Question: I have a color map code and is working, my problem is that I want the color bar between 0 and 7.0 that are the values min and max, but only obtain 0 and 4.0.
Can you help me with this?
'''
Ak = 0.918*(tabla['H']-tabla['mag4_5']-0.08)
ext = plt.figure(1)
plt.hexbin(x, y, Ak, cmap=plt.cm.RdPu)
plt.axis([xmin, xmax, ymin, ymax])
plt.title(u"Mapa de extincion")
A = np.arange(0.0, 7.0, 0.5)
Ak = plt.colorbar(ticks=A)
Ak.set_label(r"A$_k$")
plt.savefig('plotAk.png')
'''

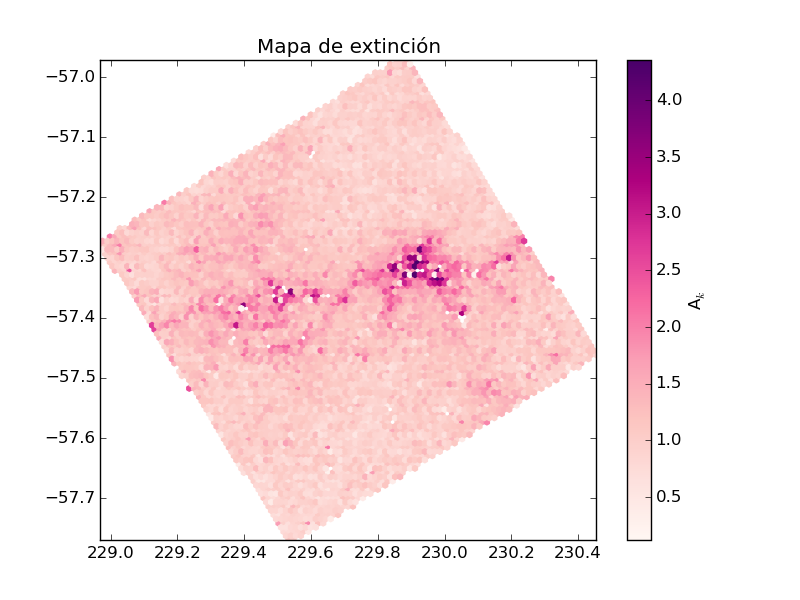
Answer: I guess the range of AK passed into hexbin function is 0~4. y can set
'''
A = np.arange(min(AK), max(AK), (max(AK)-min(AK))/20)
'''
to show the range of color in colorbar with 20 ticks
y can also magnify AK range to 0~7 by:
'''
AK = (AK - min(AK))*7.0/(max(AK)-min(AK))
'''
and then pass AK into hexbin function
before magnifying(my own data):
<URL>
After magnifying:
<URL>